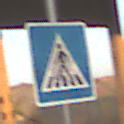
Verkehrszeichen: FussgaengerueberwegRechts
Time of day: SunriseSunset
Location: Roofed (Suburban)
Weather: Clear
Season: NotSpecified
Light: Natural